Question: I really can't understand where's from this error and how to fix it.
My idea is to grow the space with 1 every time I read a new object, that's why I use 'int m = a.GetLength(0)+1;'
'a[m, j] = Convert.ToString(m);' is j=1 which means the number of account which is in fact m, last position from array.
How can I made this works without writing a lot of lines and copy vector in another with +1 line every time I want to add new element?
// "Index was outside the bounds of the array."
// "An unhandled exception of type 'System.IndexOutOfRangeException' occurred in code.exe"
photo with code&error:

'''
private void adauga_Click(object sender, EventArgs e)
{
int m = a.GetLength(0)+1;
for (int j = 0; j < 7; j++)
{ a[m, j] = Convert.ToString(m);
a[m, j] = textnume.Text;
a[m, j] = textprenume.Text;
a[m, j] = textcnp.Text;
a[m, j] = textserie.Text;
a[m, j] = textnumar.Text;
a[m, j] = textdebcre.Text;
b[m] = Convert.ToInt32(textsuma.Text); } }
'''
Where a and b are :
static string [,]a = new string[1,1];
static int<URL>;
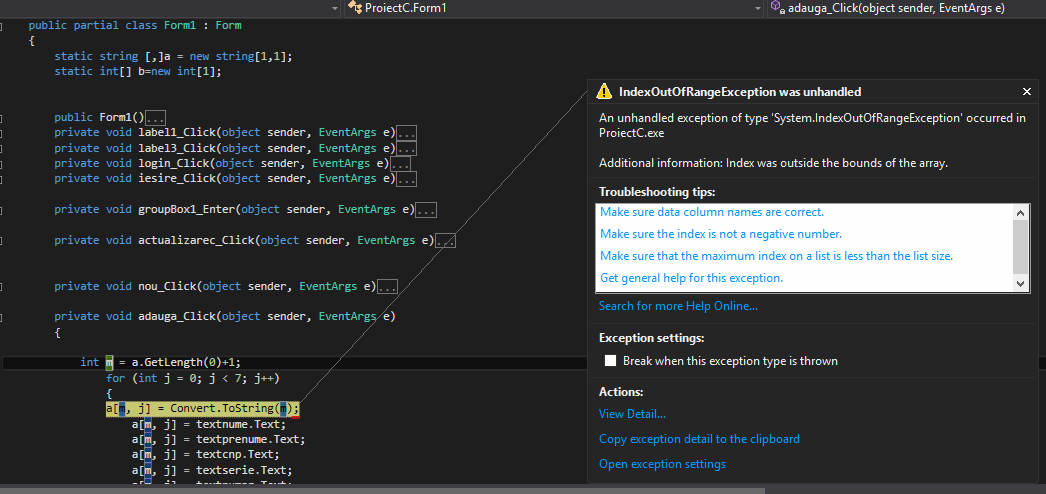
Answer: Your problem occurs as you are trying to access an entry in the array which does not exist. This is not allowed, and therefore an exception is thrown.
Your array at this point in time has the size you've defined at the first line:
'''
static string [,] a= new string [1,1];
'''
Which means the only valid entry is at 'a<URL>
I'm guessing you want to save entries from your application in this array once the user clicks on that button. I'd recommend you solve this problem with objects and 'List<T>', rather than multidimensional arrays:
Create an object which contains the properties you want to save, similar to this:
'''
class MyClass
{
public string Nume {get; set;}
public string PreNume {get; set;}
//your other properties here
}
'''
Then create a List to save you objects into. Lists have the advantage to arrays that they can grow even after you've defined them.
The T in List is for an arbitrary class, you can use here the 'MyClass' we defined above. So:
'''
List<MyClass> myList = new List<MyClass>();
'''
Now put it all together:
'''
private List<MyClass> _myList = new List<MyClass>();
private void adauga_Click(object sender, EventArgs e)
{
//create a myClass Object
var myClass = new MyClass();
myClass.Nume = textnume.Text;
myClass.PreNume = textprenume.Text;
//continue here...
//add it to the list
_myList.add(myClass);
}
'''